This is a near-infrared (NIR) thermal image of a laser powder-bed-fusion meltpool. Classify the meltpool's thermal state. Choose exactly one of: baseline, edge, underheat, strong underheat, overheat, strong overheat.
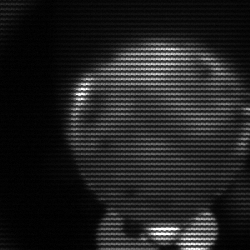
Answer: edge